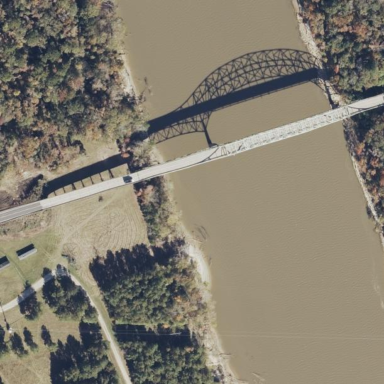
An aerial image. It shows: Man-made bridge.